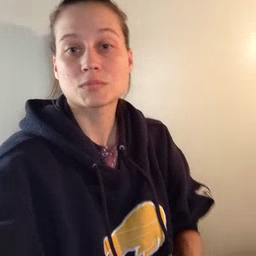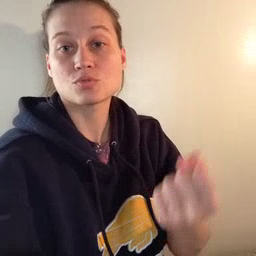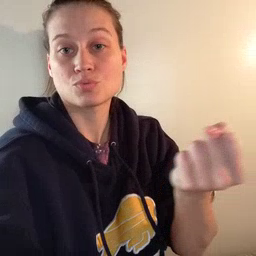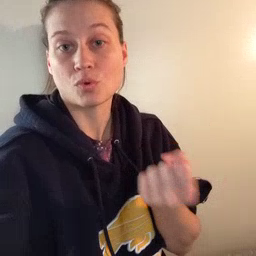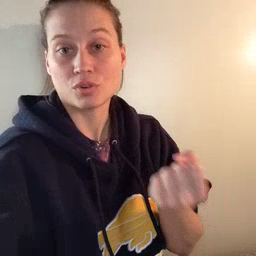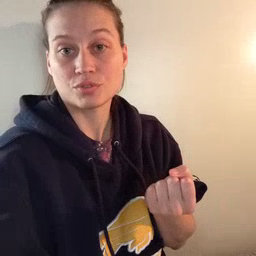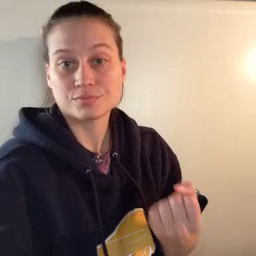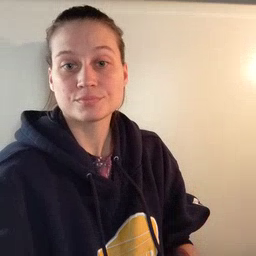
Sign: drawer